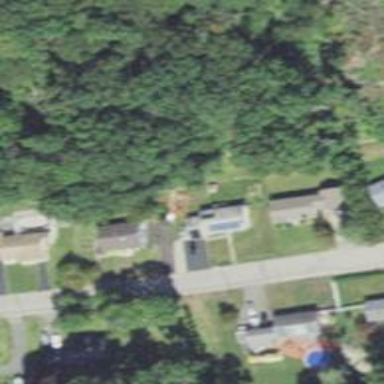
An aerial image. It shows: Residential driveway used as service road.